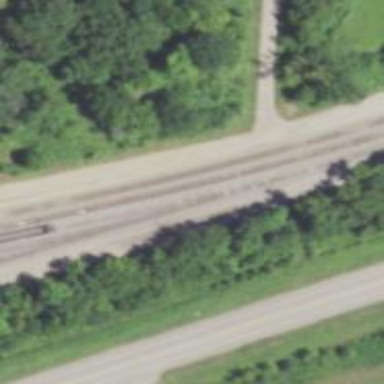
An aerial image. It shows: Railway siding with rails.